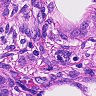
Metastatic tissue present: yes